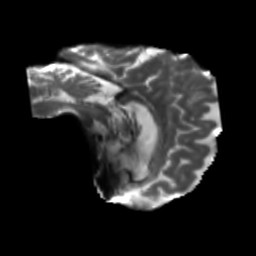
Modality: T2w
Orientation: sagittal
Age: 62
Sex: female
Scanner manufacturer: siemens
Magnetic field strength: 3 T
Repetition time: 5.47 s
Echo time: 0.0854 s